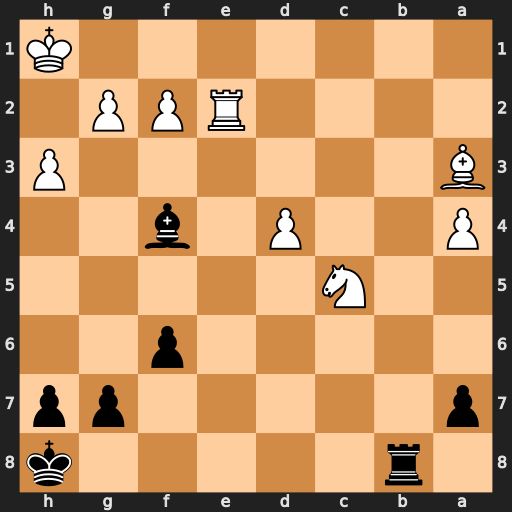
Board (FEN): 1r5k/p5pp/5p2/2N5/P2P1b2/B6P/4RPP1/7K
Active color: b
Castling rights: -
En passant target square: -
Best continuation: Rb1+ Bc1 Rxc1+ Re1 Rxe1#